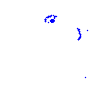
Particle: proton